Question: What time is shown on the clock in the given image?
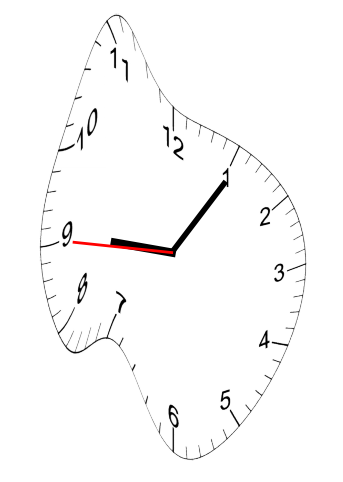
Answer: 09:05:45